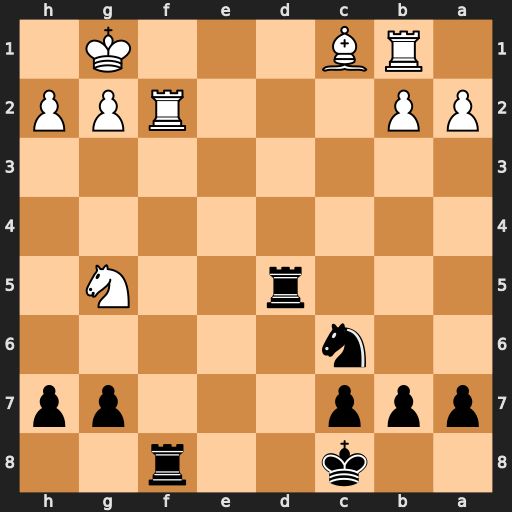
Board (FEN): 2k2r2/ppp3pp/2n5/3r2N1/8/8/PP3RPP/1RB3K1
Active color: b
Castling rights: -
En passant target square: -
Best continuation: Rd1+ Rf1 Rdxf1#